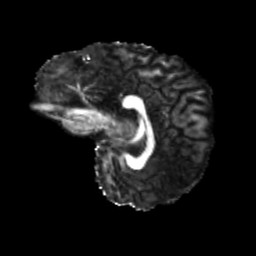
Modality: FA
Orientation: sagittal
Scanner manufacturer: siemens
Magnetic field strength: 3 T
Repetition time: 4 s
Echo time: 0.0594 s